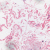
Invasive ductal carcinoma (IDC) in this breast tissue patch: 0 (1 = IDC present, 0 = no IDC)